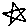
Label: star